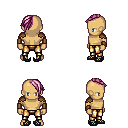
a pixel art fantasy rpg character, male body template, human, tanned skin, leather shoulder armor, gold greaves, pink long mohawk hairstyle, leather bracers, ghillies, four views (front, back, left, right), 2x2 character sprite sheet, small pixel art, hard edges, no anti-aliasing